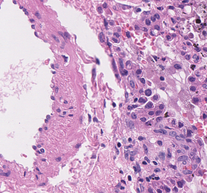
Tumor epithelial tissue: yes
Tumor-associated stroma tissue: yes
Normal tissue: no